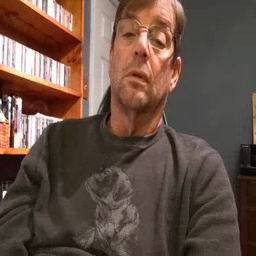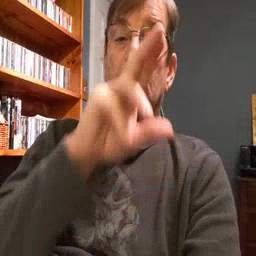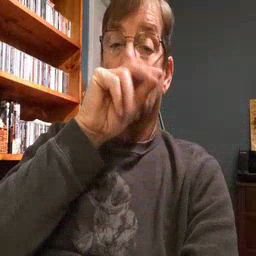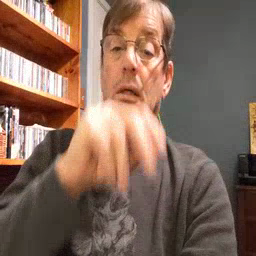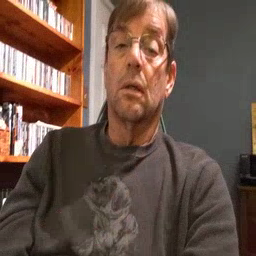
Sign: duck